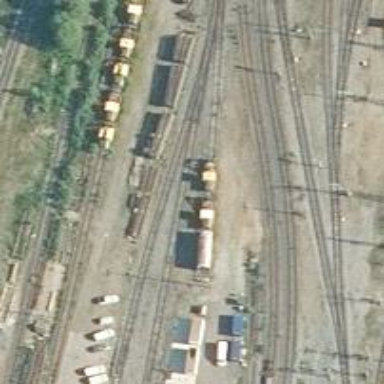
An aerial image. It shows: Railway spur service.